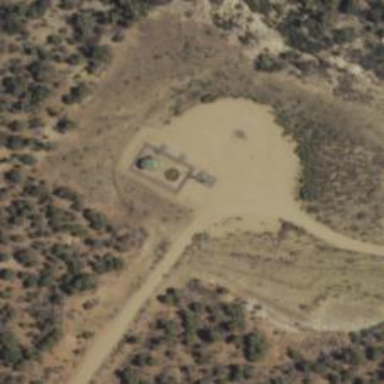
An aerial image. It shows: Storage tank that is man-made.